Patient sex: F
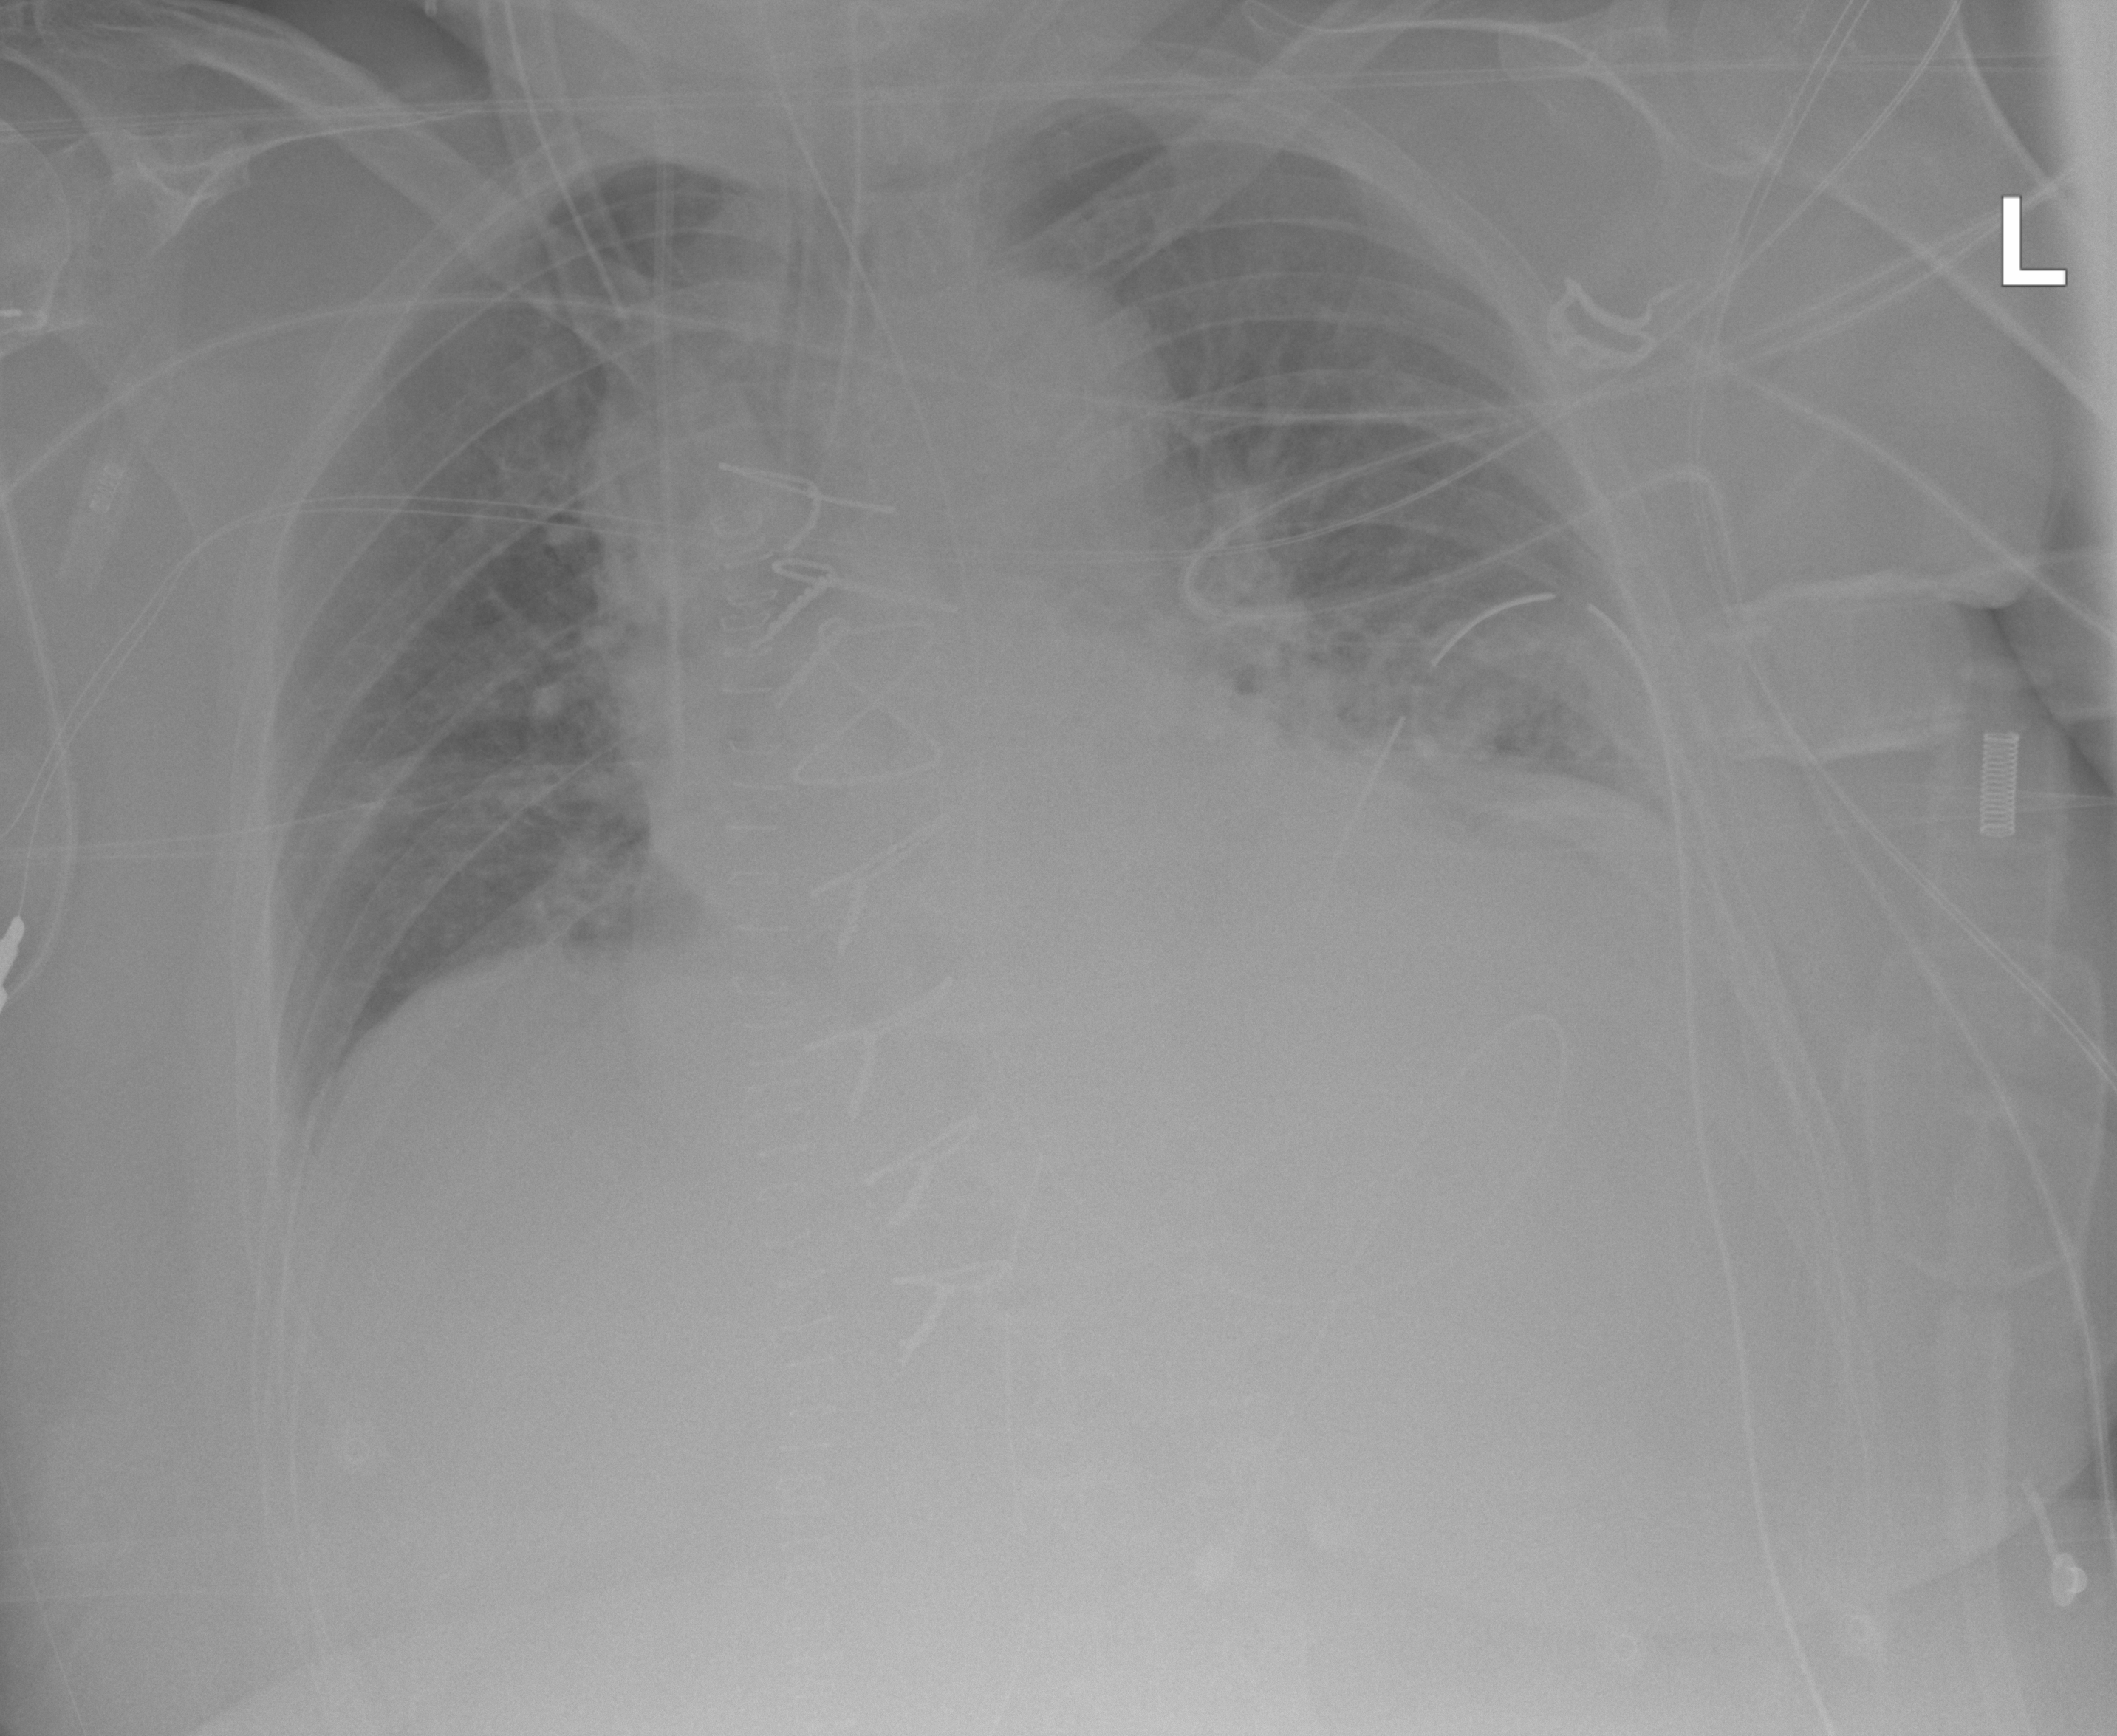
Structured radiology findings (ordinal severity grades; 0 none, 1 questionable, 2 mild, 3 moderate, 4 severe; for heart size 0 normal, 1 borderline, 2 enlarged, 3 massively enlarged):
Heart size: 0
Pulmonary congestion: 2
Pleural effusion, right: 0
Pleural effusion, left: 0
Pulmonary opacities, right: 0
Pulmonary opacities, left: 0
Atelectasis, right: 0
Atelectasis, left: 2